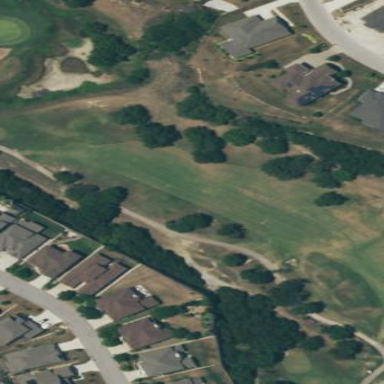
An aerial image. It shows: Scenic golf fairway.